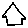
Label: house